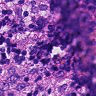
Metastatic tissue present: yes